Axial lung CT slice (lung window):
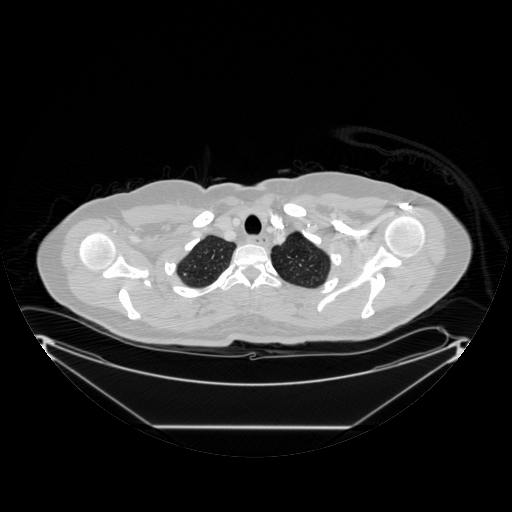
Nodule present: no